【题型】填空题　【知识点】解析几何　【难度】easy
点 $P$ 是椭圆 $C_1: \frac{x^2}{a^2} + \frac{y^2}{b^2} = 1 (a > b > 0)$ 与圆 $x^2 + y^2 = a^2 - b^2$ 的一个交点，且 $2\angle PF_2F_1 = \angle PF_1F_2$，其中 $F_1, F_2$ 分别为椭圆 $C_1$ 的左、右焦点，则椭圆 $C_1$ 的离心率为\_\_\_\_\_\_\_\_.
【解答】
\noindent \textbf{【答案】} $\boldsymbol{\sqrt{3}-1}$（或$\boldsymbol{-1+\sqrt{3}}$）

\vspace{0.2cm}
\noindent \textbf{【分析】}
求出椭圆$C_1$的两个焦点，判断三角形的形状，利用椭圆的定义得到关系式，进而可以求出离心率．

\vspace{0.2cm}
\noindent \textbf{【解析】}
如图：

$\because$椭圆$C_1:\dfrac{x^2}{a^2}+\dfrac{y^2}{b^2}=1$的焦点$F_1(-\sqrt{a^2-b^2}, 0)$，$F_2(\sqrt{a^2-b^2},0)$，
而圆$x^2+y^2=a^2-b^2$的半径$r=\sqrt{a^2-b^2}$，因此$\triangle PF_1F_2$为直角三角形，
又$2\angle PF_2F_1=\angle PF_1F_2$，$\therefore \angle PF_2F_1=30^\circ$，$\angle PF_1F_2=60^\circ$，$|F_1F_2|=2r=2c$，$|PF_2|=\sqrt{3}c$，$|PF_1|=c$，
由椭圆的定义可知$|PF_2|+|PF_1|=\sqrt{3}c+c=2a$，椭圆的离心率$e=\dfrac{2c}{2a}=\dfrac{2c}{\sqrt{3}c+c}=\sqrt{3}-1$．
故答案为：$\boldsymbol{\sqrt{3}-1}$．

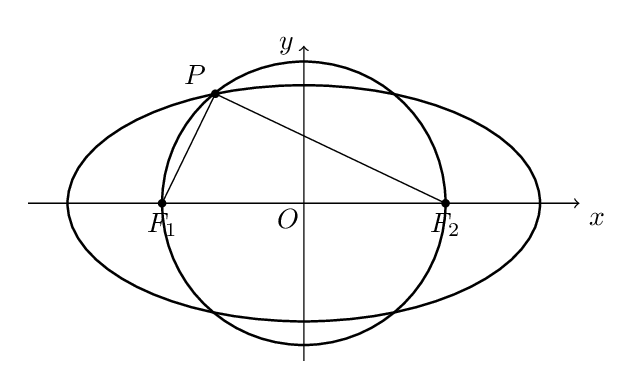